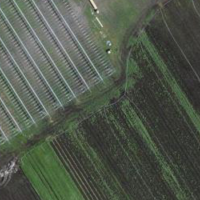
EUNIS habitat code: 52
Species observed at this site:
Grus grus